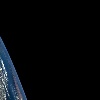
Label: space